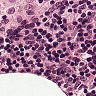
Metastatic tissue present: no